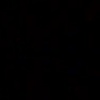
Label: space